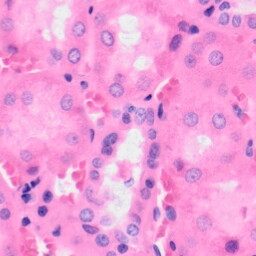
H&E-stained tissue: Kidney